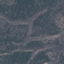
Land use / land cover: HerbaceousVegetation